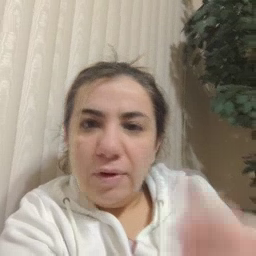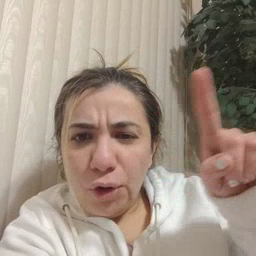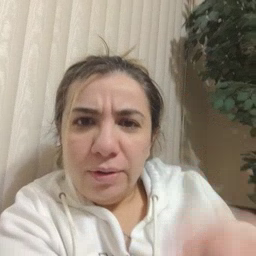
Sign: for